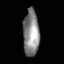
Tissue: prostate
Cell type: Myeloid cells
Senescence score: 0.7516
Nuclear area (px): 737
Mean DAPI intensity: 135.3